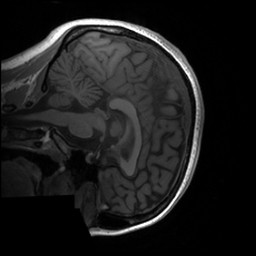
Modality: T1w
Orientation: sagittal
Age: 22
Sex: female
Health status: healthy